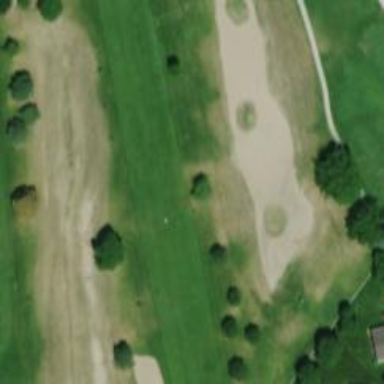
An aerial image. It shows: Golf hole.